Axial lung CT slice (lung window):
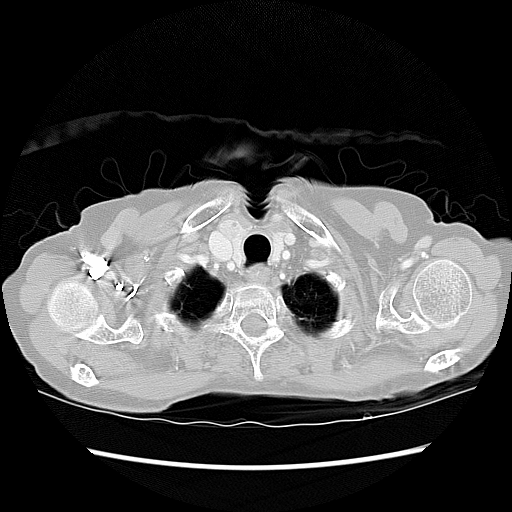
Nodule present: no